Question: What season is featured?
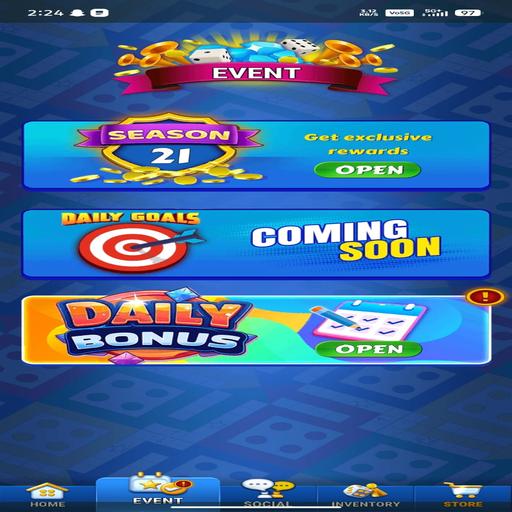
Answer: Season 21